Aerial crown-view tile of a tropical tree (Barro Colorado Island, Panama), acquired 20241014:
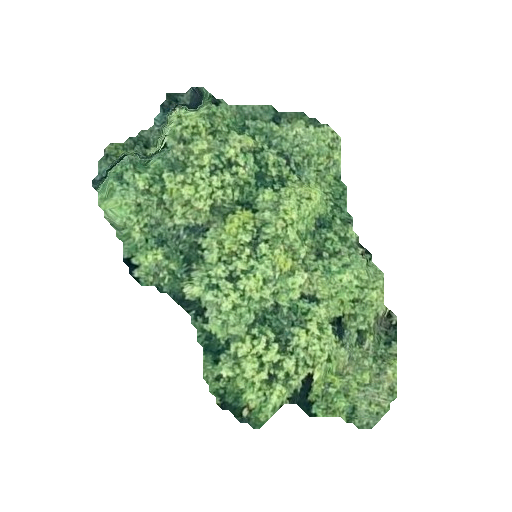
Species: Calophyllum longifolium
GBIF accepted scientific name: Calophyllum longifolium
Crown area: 103.617 m²